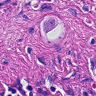
Metastatic tissue present: yes